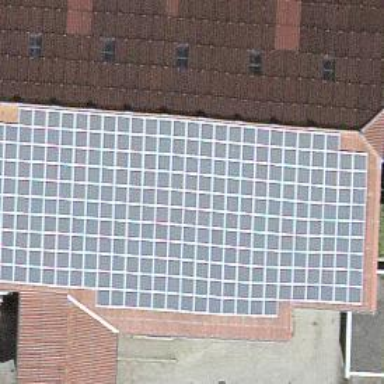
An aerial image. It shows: Solar power generator using photovoltaic panels.